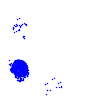
Particle: electron